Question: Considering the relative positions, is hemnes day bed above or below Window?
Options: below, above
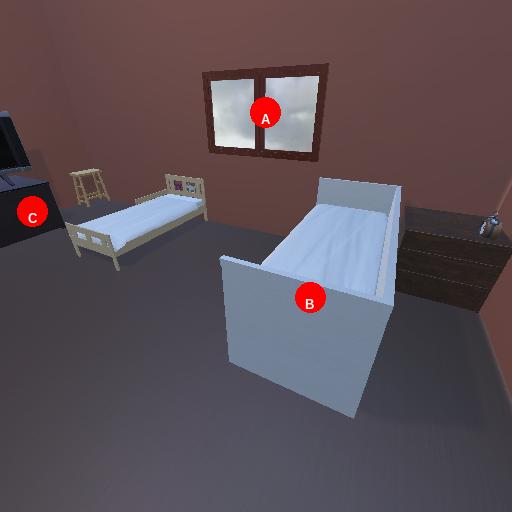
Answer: below